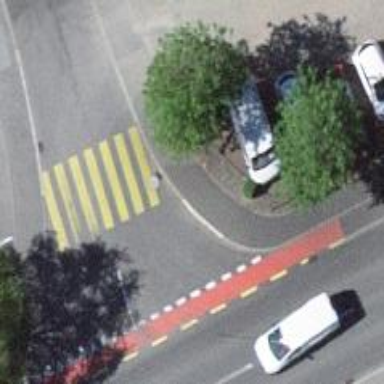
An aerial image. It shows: Kerb barrier.